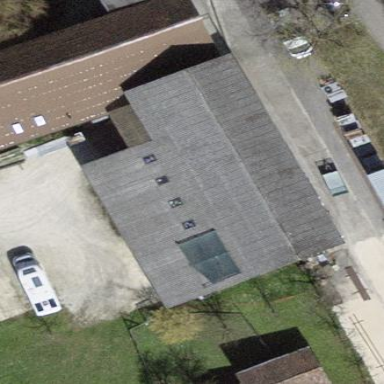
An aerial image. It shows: Manufacturing building.